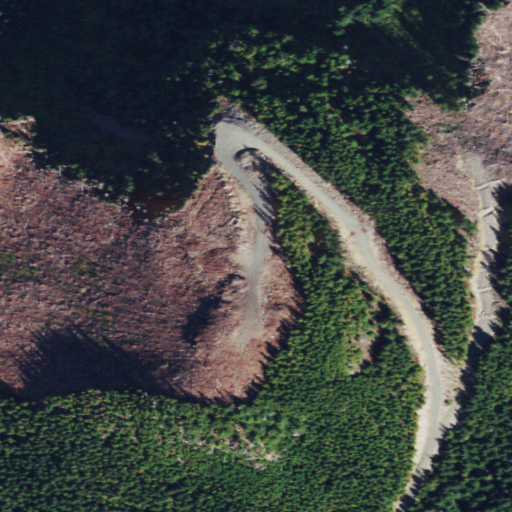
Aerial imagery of mountain in Washington named Haystack Mountain containing evergreen forest, shrub, open development, medium intensity development, and low intensity development